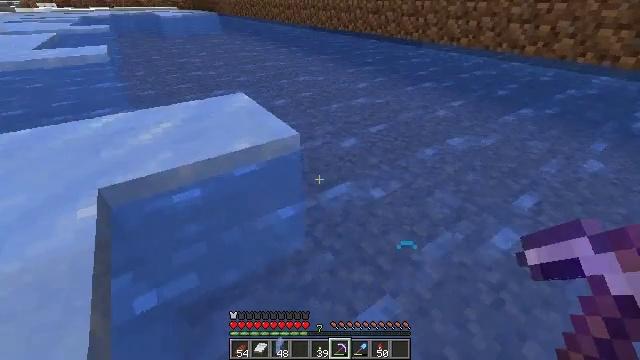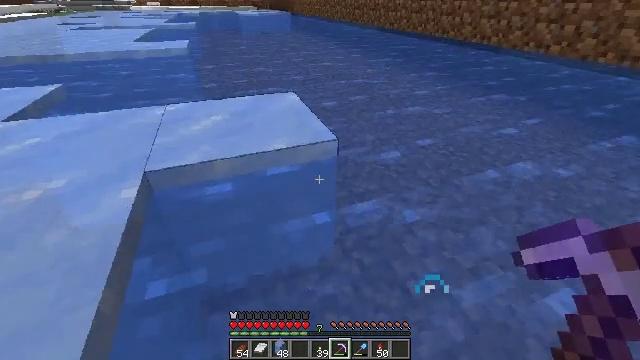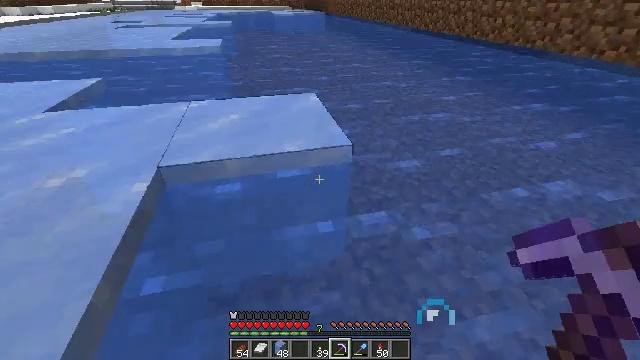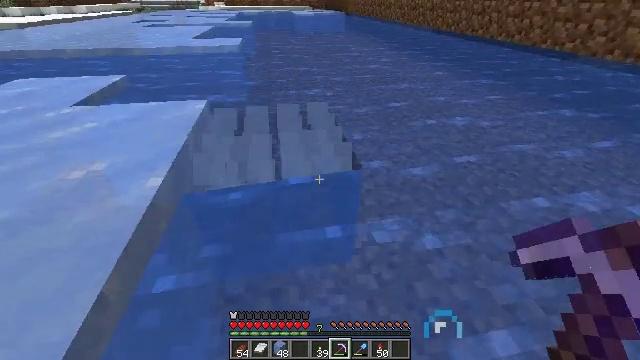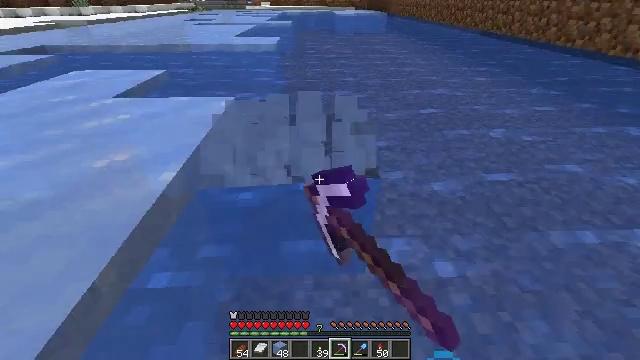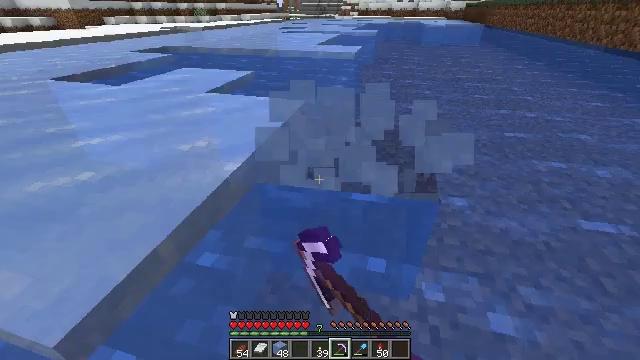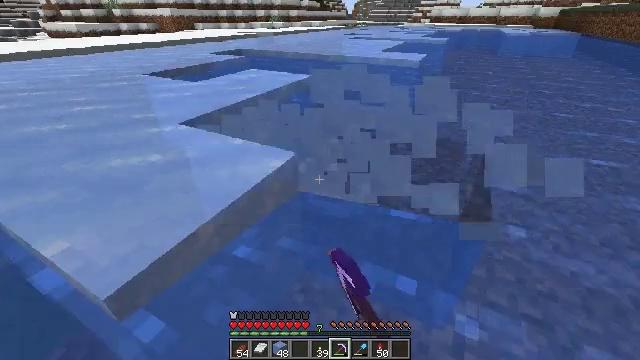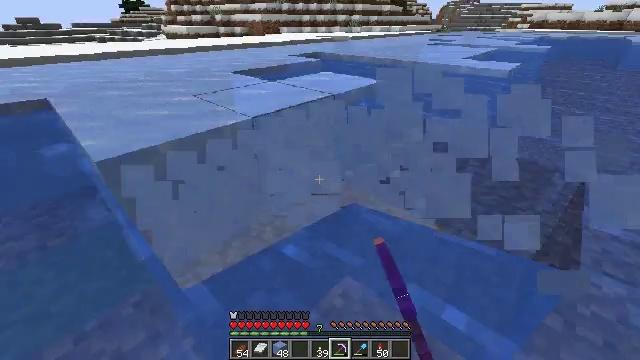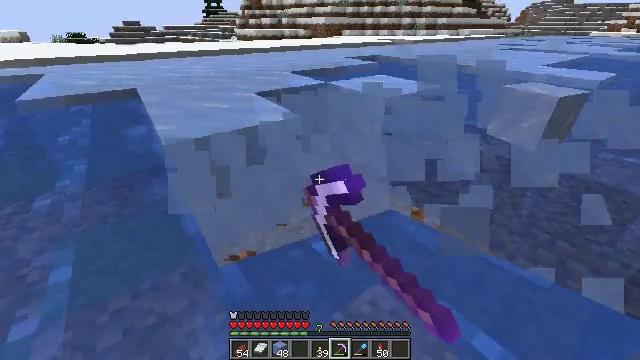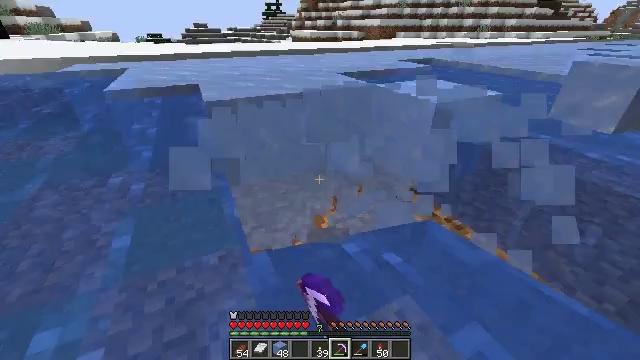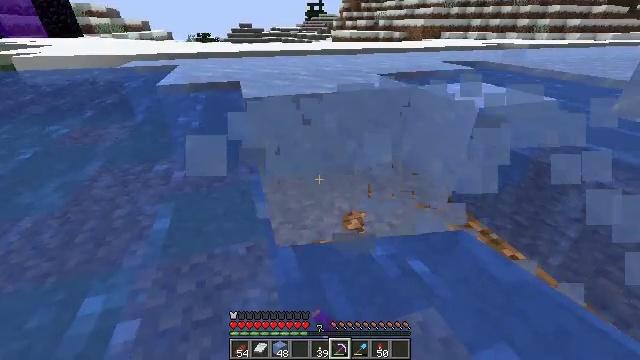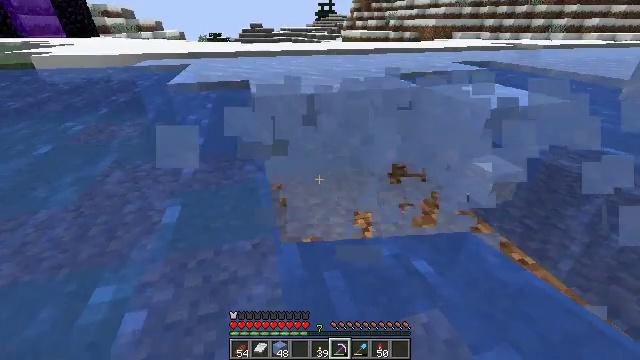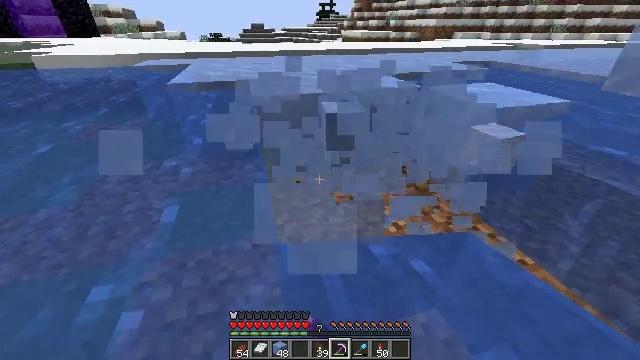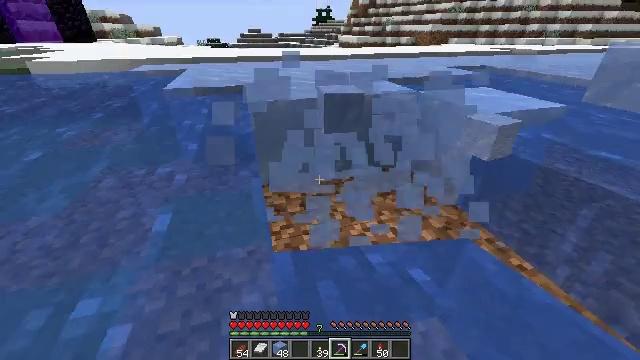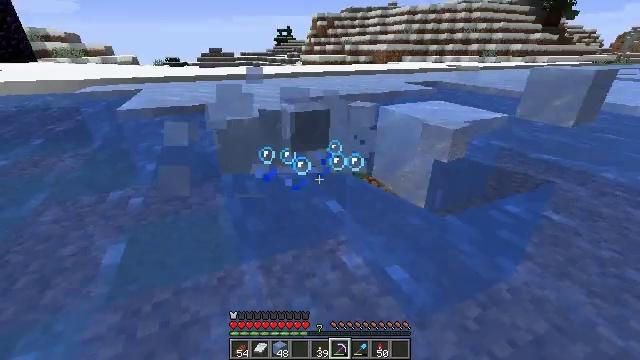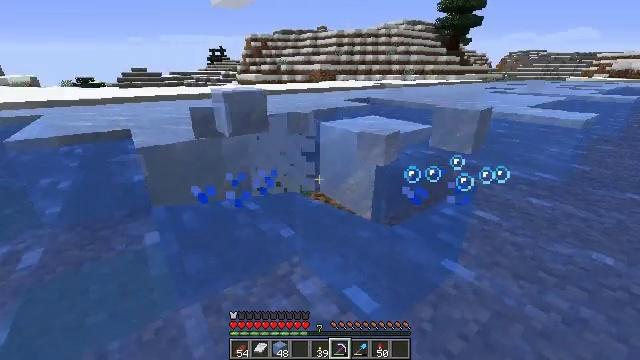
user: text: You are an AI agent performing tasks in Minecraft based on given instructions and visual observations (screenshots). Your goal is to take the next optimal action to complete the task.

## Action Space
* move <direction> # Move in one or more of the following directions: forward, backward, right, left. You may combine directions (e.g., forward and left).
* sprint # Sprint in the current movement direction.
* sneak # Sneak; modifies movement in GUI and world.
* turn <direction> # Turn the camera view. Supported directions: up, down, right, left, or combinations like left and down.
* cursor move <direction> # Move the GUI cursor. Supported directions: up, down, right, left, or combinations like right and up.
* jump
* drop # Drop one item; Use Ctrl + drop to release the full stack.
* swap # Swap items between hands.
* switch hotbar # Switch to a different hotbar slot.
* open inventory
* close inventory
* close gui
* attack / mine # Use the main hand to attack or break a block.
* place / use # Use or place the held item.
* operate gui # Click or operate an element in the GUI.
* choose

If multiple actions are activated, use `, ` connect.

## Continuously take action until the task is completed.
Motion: motion action
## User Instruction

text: Gather ice for building or crafting.
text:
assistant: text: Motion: move forward and move right, turn left
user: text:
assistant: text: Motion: move forward and move right, turn left
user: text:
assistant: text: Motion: move forward, turn left, attack / mine
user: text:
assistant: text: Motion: turn left, attack / mine
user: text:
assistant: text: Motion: turn left and up, attack / mine
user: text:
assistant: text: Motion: turn left and up, attack / mine
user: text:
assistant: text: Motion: turn left, attack / mine
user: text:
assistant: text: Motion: turn left, attack / mine
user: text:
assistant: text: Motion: turn left, attack / mine
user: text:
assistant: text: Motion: turn left, attack / mine
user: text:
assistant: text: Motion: turn left, attack / mine
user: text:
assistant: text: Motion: move forward, attack / mine
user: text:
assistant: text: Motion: move forward, attack / mine
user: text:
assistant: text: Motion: move forward, turn right and up, attack / mine
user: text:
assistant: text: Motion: move forward, turn right and up, attack / mine
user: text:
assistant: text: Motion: move forward, turn right and up, attack / mine
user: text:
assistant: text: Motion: move forward, turn right, attack / mine
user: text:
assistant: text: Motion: move forward, attack / mine
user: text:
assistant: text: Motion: move forward, attack / mine
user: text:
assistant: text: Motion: move forward, attack / mine
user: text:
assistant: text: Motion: move forward, turn left, attack / mine
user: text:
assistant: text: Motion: move forward, turn left, attack / mine
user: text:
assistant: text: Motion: move forward, turn left
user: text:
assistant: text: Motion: move forward, turn left, attack / mine
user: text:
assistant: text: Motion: move forward, turn left, attack / mine
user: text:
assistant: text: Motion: move forward, turn left, attack / mine
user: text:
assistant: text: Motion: move forward, turn left, attack / mine
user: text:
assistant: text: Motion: move forward, turn left, attack / mine
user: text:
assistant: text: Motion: move forward, turn left, attack / mine
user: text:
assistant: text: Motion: move forward, turn left, attack / mine